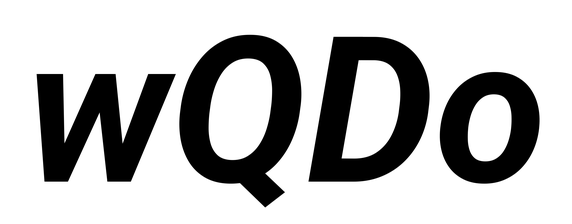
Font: Roboto-Italic_Bold_Italic